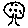
Label: tree